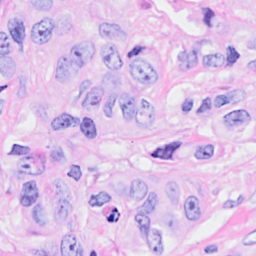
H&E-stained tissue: Breast